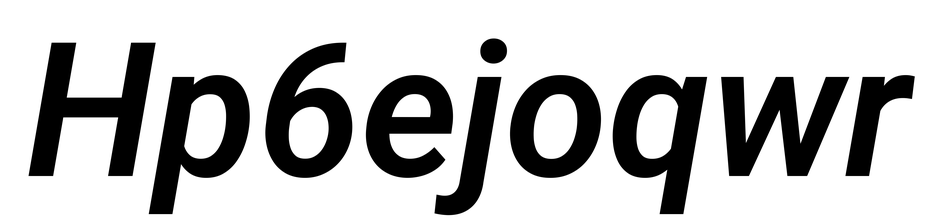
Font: Roboto-Italic_SemiBold_Italic